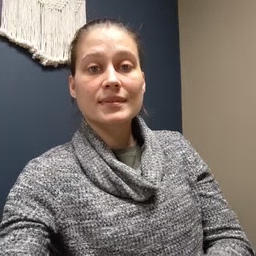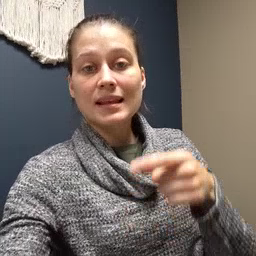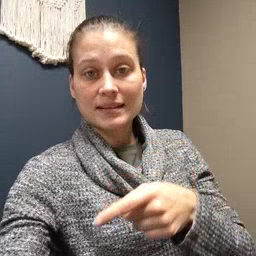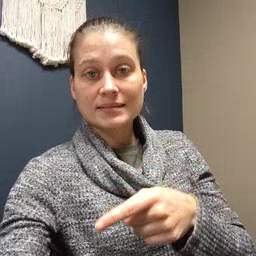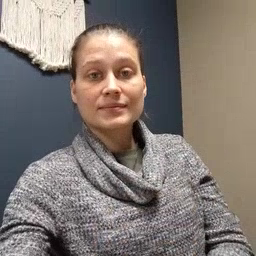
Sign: hesheit